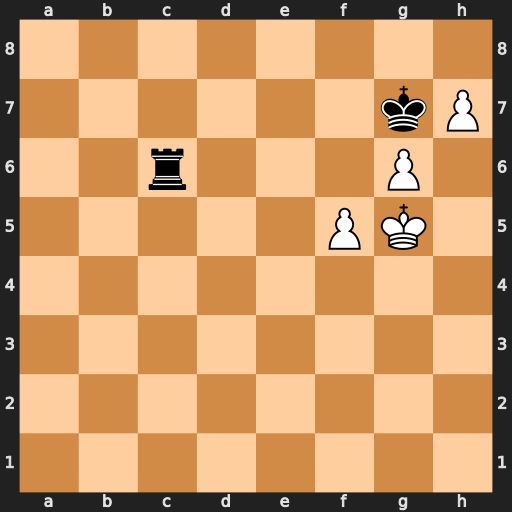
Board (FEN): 8/6kP/2r3P1/5PK1/8/8/8/8
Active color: w
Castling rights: -
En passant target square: -
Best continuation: f6+ Kh8 f7 Rxg6+ Kf5 Kxh7 f8=Q